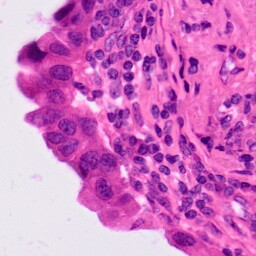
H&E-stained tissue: Lung